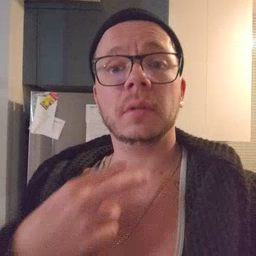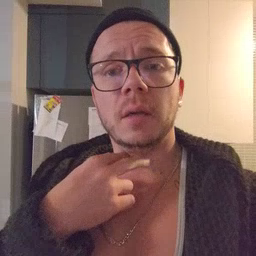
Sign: stuck